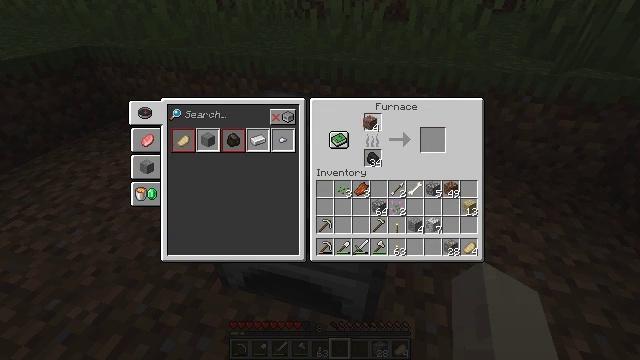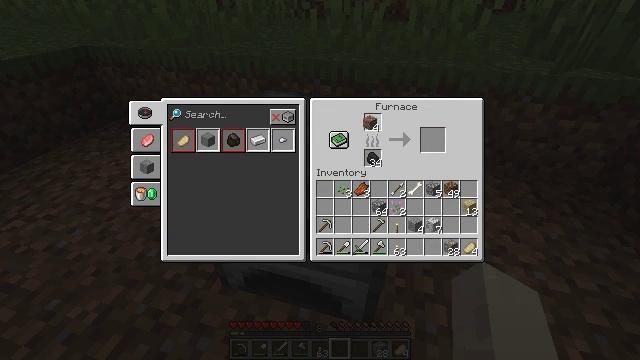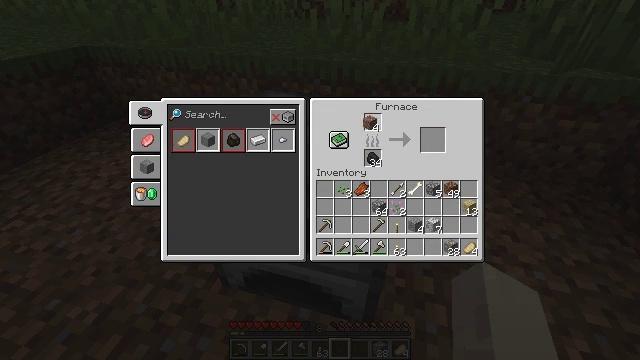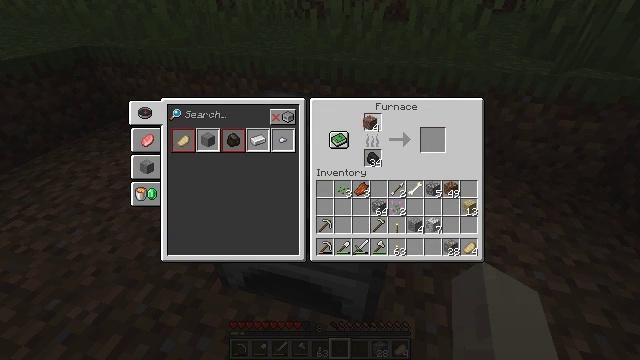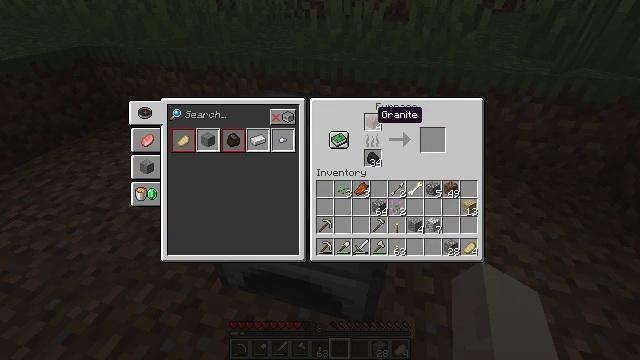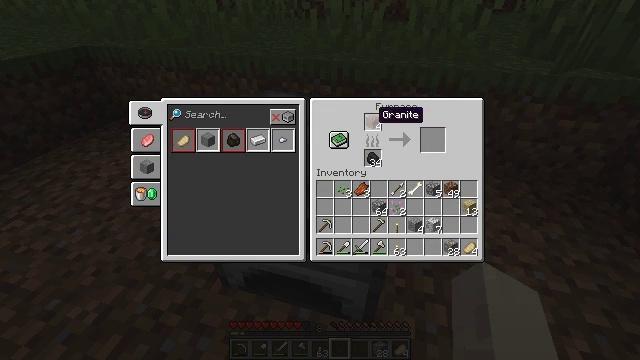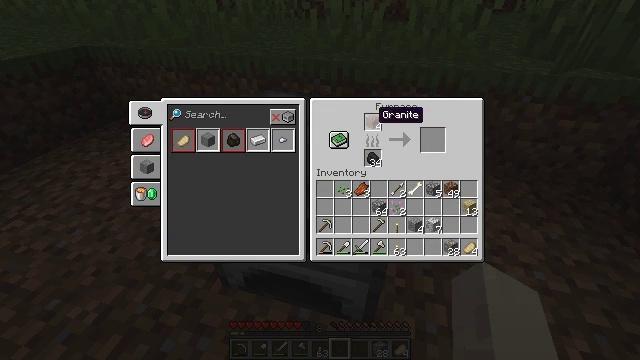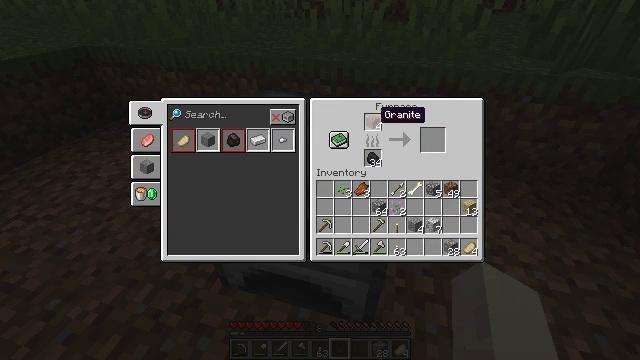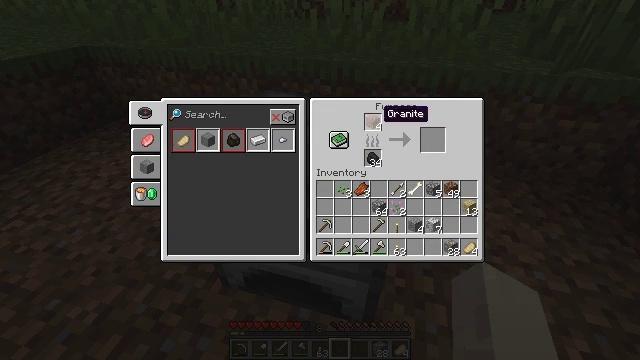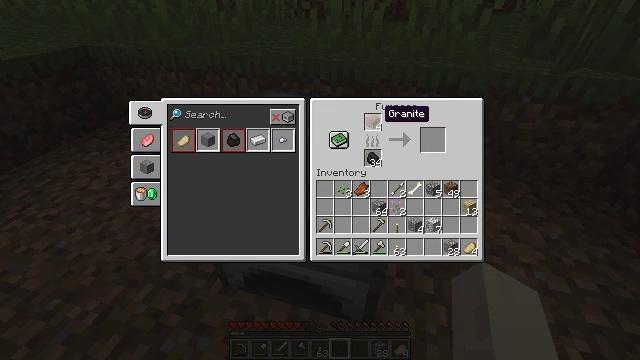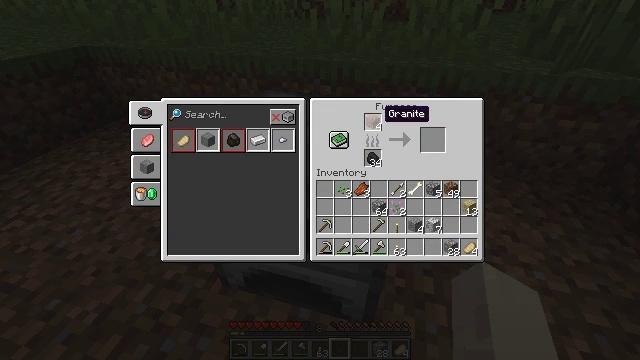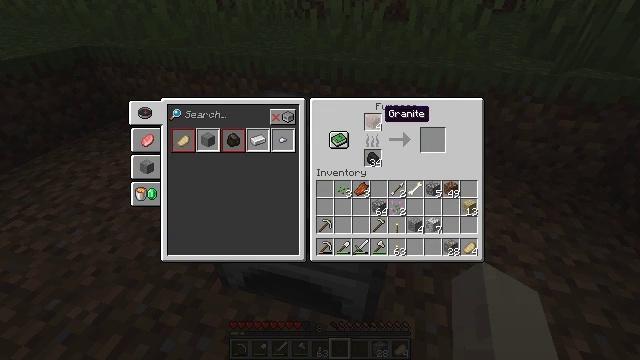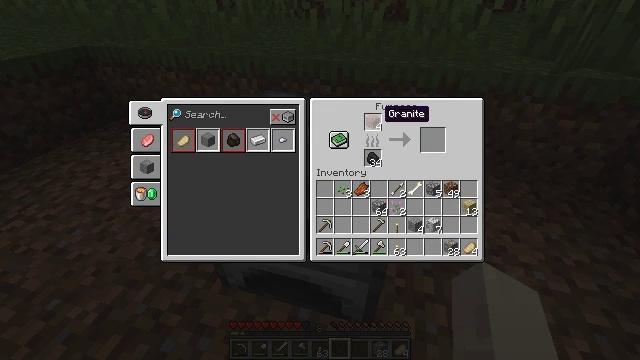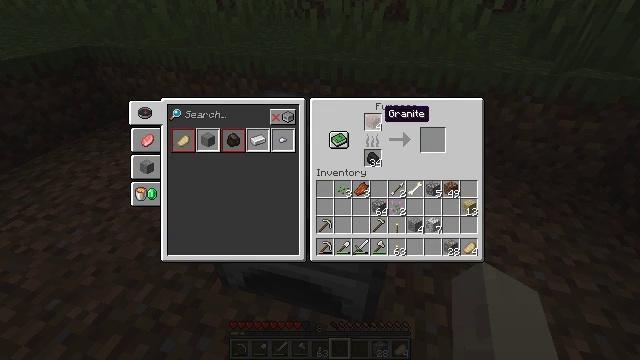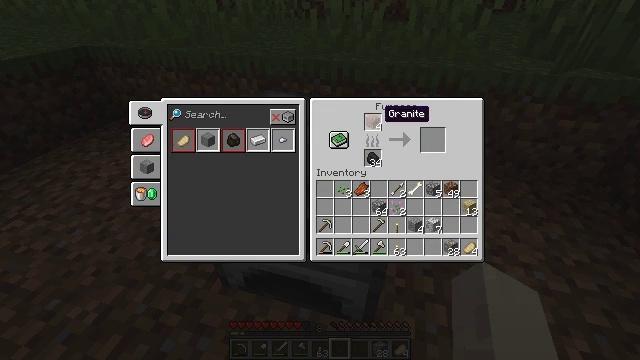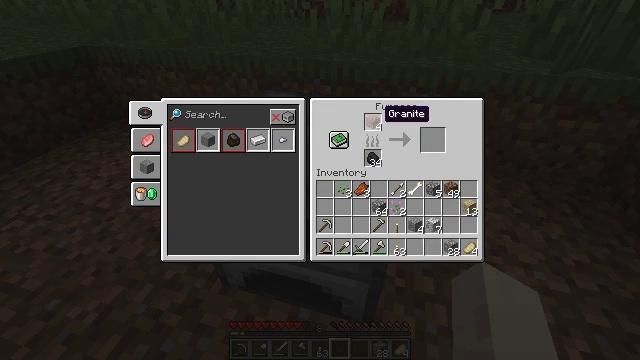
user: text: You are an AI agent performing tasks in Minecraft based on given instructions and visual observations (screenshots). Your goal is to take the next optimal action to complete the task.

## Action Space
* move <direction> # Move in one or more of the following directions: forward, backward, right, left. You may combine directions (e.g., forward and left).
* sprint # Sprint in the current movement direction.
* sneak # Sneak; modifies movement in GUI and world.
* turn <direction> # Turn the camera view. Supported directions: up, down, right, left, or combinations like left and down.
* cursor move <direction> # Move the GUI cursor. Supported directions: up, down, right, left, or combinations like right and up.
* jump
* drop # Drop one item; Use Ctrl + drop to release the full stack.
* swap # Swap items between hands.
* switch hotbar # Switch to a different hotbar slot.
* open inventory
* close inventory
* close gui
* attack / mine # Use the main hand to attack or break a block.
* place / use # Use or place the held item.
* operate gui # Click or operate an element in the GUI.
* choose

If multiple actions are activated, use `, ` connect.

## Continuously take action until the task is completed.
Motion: motion action
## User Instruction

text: Mine the grass in the plains.
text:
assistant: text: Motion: operate gui
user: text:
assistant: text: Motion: operate gui
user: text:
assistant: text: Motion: operate gui
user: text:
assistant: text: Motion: no_op
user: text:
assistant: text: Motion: no_op
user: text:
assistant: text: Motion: no_op
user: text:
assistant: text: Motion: no_op
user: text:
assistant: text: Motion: no_op
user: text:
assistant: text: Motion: no_op
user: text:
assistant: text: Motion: no_op
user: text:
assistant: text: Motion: no_op
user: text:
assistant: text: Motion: no_op
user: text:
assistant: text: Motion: no_op
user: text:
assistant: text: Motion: no_op
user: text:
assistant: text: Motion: no_op
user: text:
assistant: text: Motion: no_op
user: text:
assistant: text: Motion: operate gui
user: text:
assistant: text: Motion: operate gui
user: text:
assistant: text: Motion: operate gui
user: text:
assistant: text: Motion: cursor move left and down
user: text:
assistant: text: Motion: cursor move left and down
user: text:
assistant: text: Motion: cursor move down
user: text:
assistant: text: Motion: no_op
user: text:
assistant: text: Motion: no_op
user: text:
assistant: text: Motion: no_op
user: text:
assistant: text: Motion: no_op
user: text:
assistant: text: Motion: no_op
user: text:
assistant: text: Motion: no_op
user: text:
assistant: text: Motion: operate gui
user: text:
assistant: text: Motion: operate gui